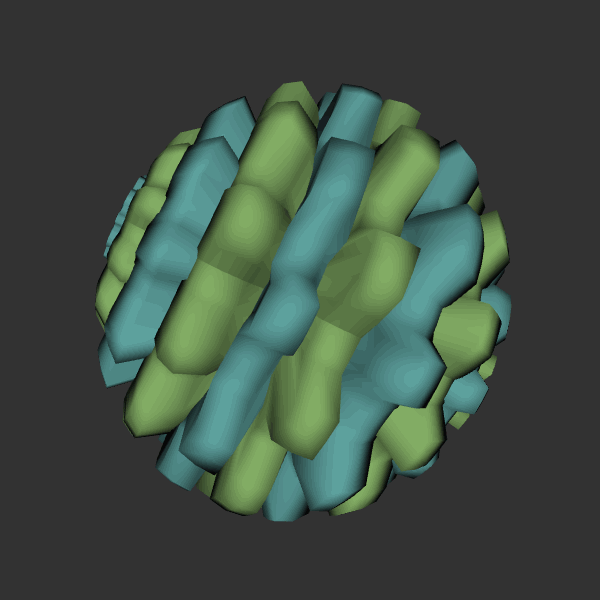
Background: dark